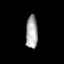
Tissue: lung
Cell type: Others
Senescence score: 0.6046
Nuclear area (px): 385
Mean DAPI intensity: 167.488